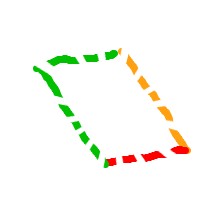
Shape: parallelogram